Interaction volume radius: 5 \u00c5
Interaction volume height: 25 \u00c5
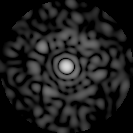
Disorder parameter: 0.8569